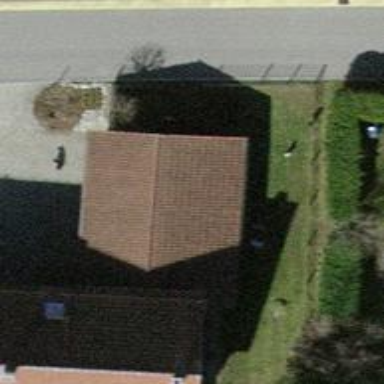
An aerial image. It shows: Garage.